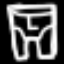
Label: pants